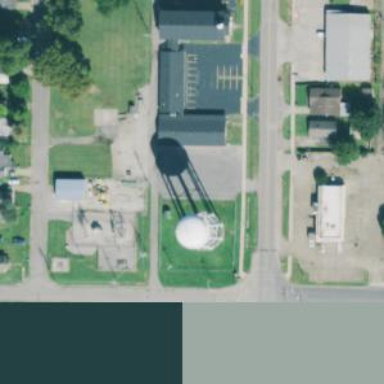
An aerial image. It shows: Water tower that is man-made.